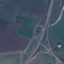
Label: Highway